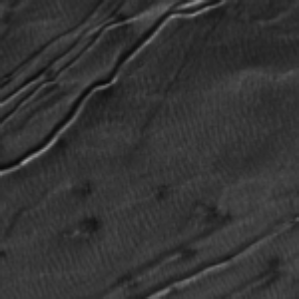
Label: frost